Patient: sex M, age 73
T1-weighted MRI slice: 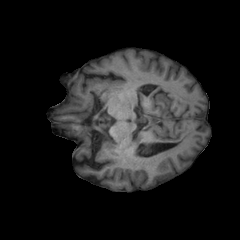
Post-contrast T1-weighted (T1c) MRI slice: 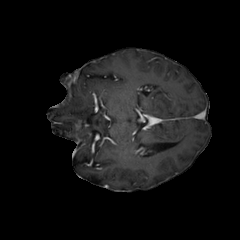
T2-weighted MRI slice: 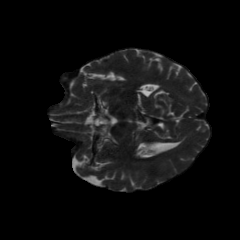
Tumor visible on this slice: no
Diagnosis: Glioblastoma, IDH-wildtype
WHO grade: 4